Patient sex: F
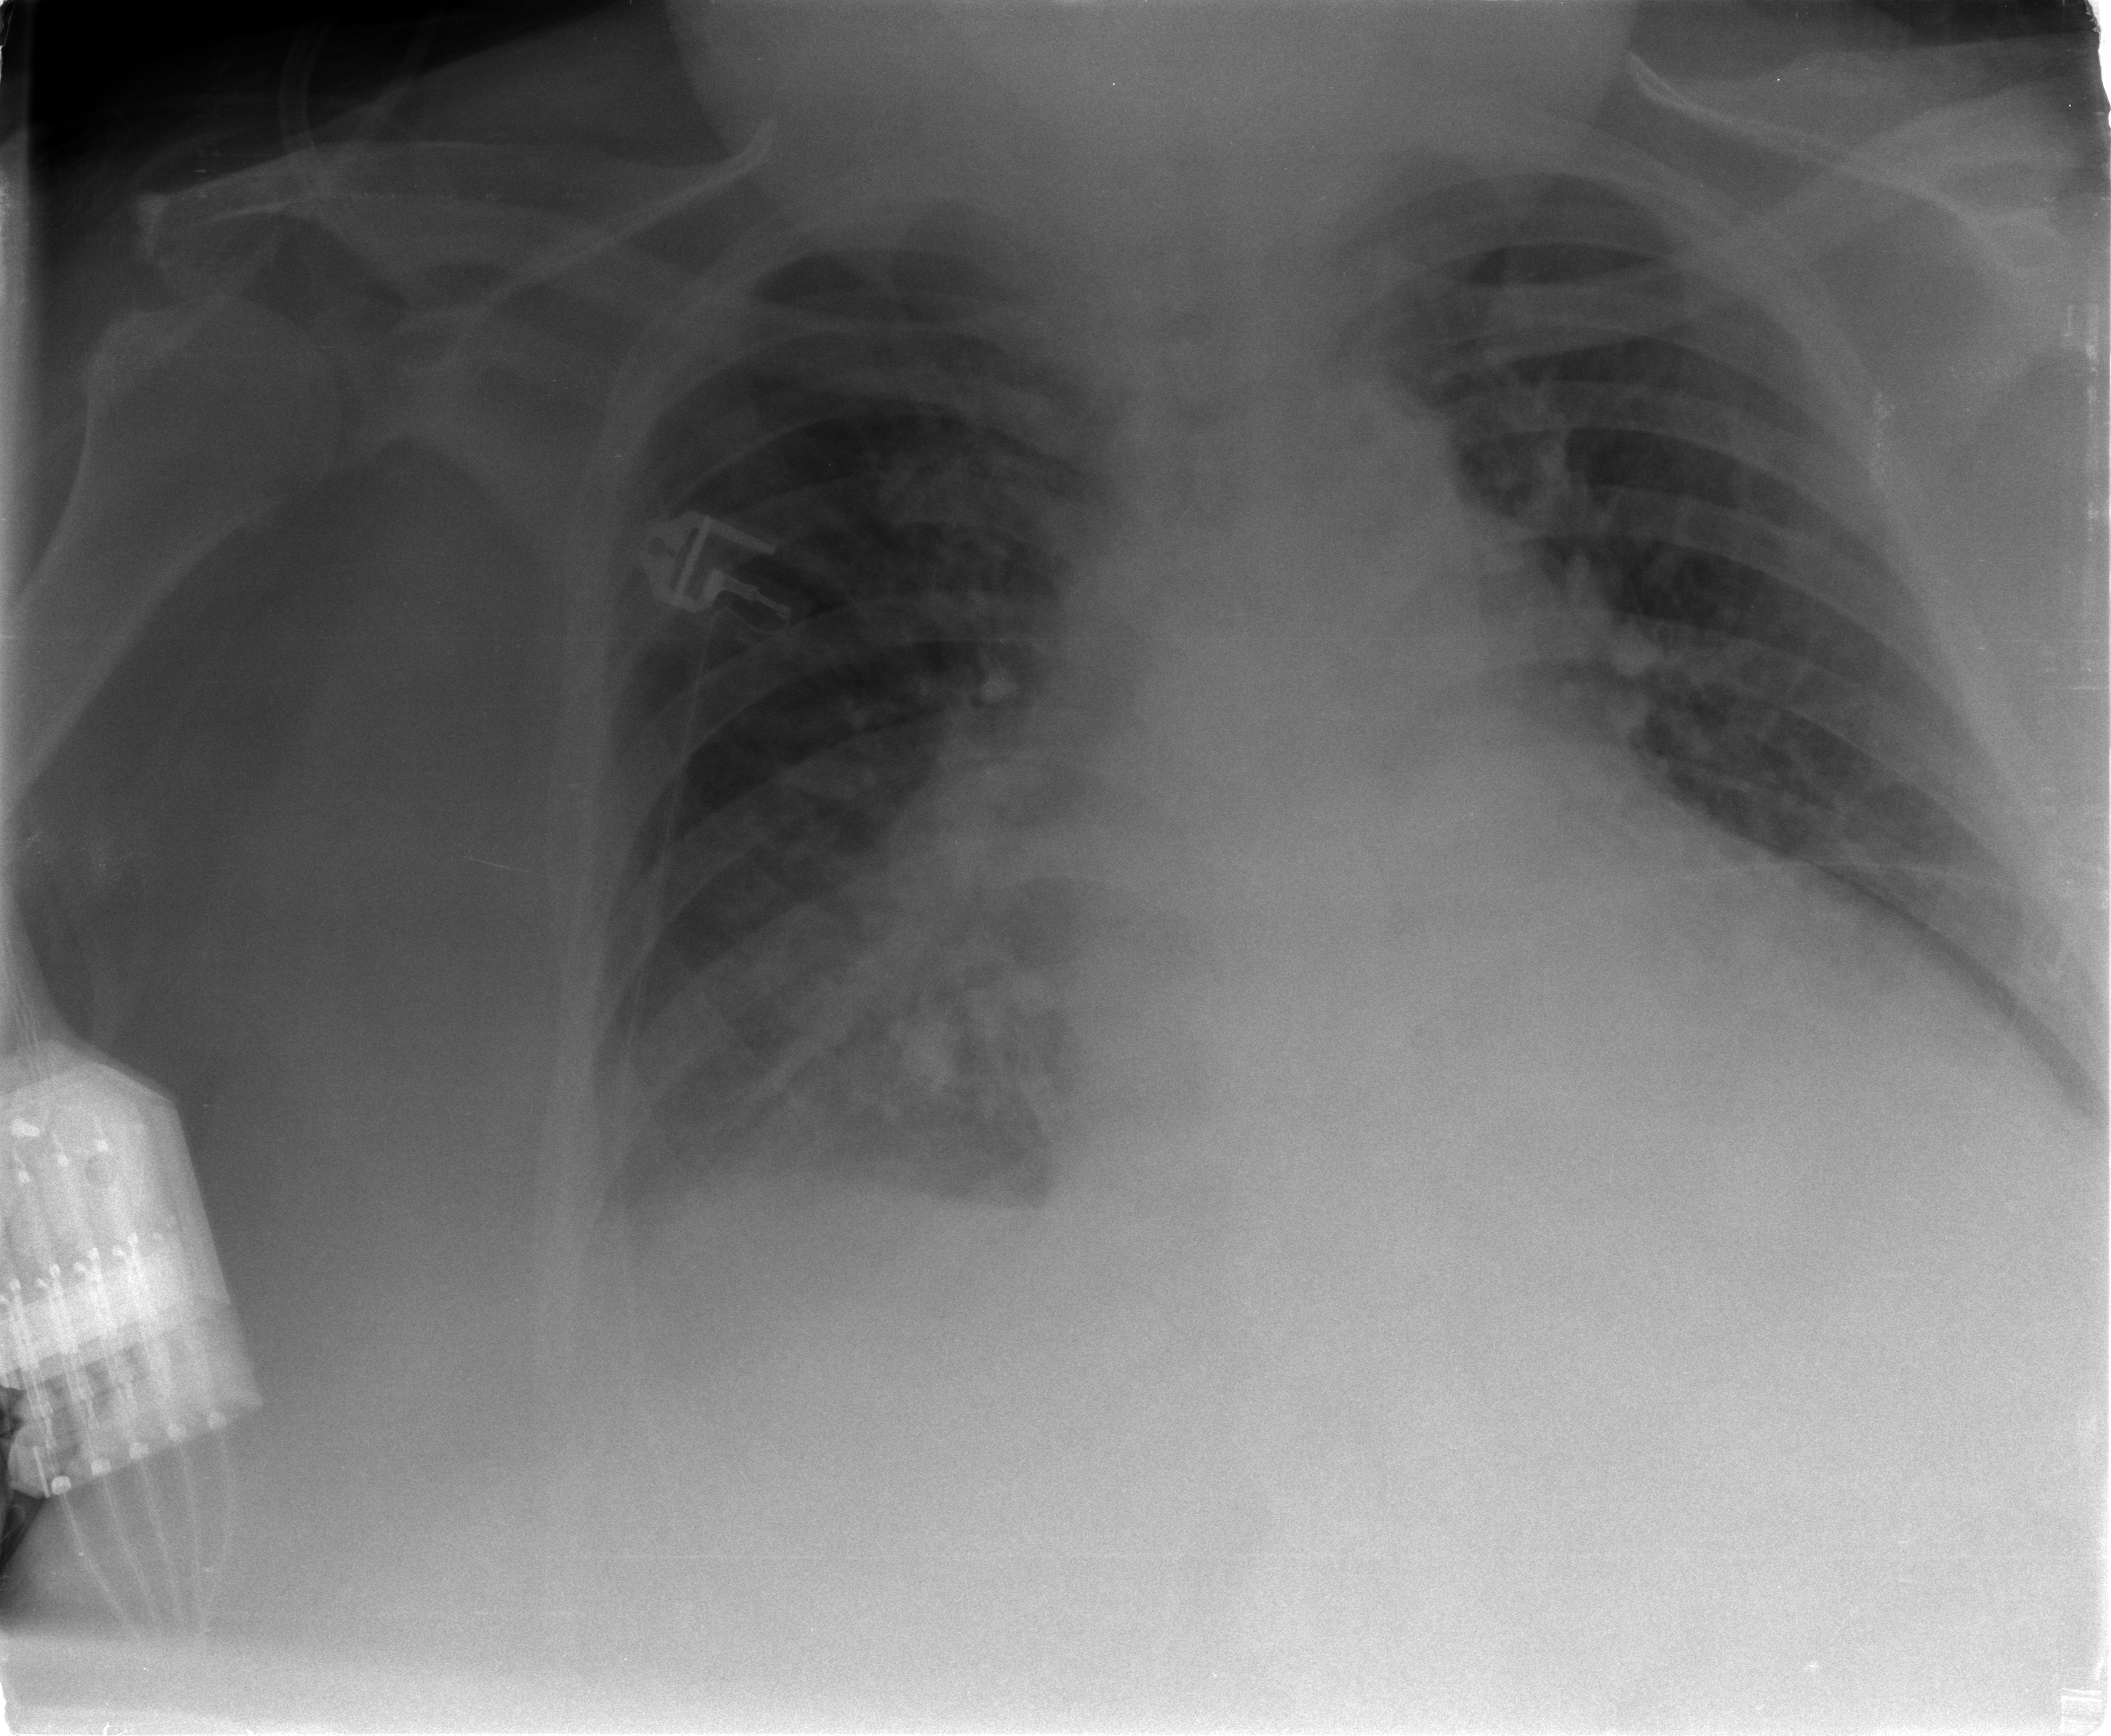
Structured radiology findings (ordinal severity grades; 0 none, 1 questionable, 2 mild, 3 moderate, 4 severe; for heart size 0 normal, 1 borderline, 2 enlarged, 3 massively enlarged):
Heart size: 2
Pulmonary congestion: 2
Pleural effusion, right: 2
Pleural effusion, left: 2
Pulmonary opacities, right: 2
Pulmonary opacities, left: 1
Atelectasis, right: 2
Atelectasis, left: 2